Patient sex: F
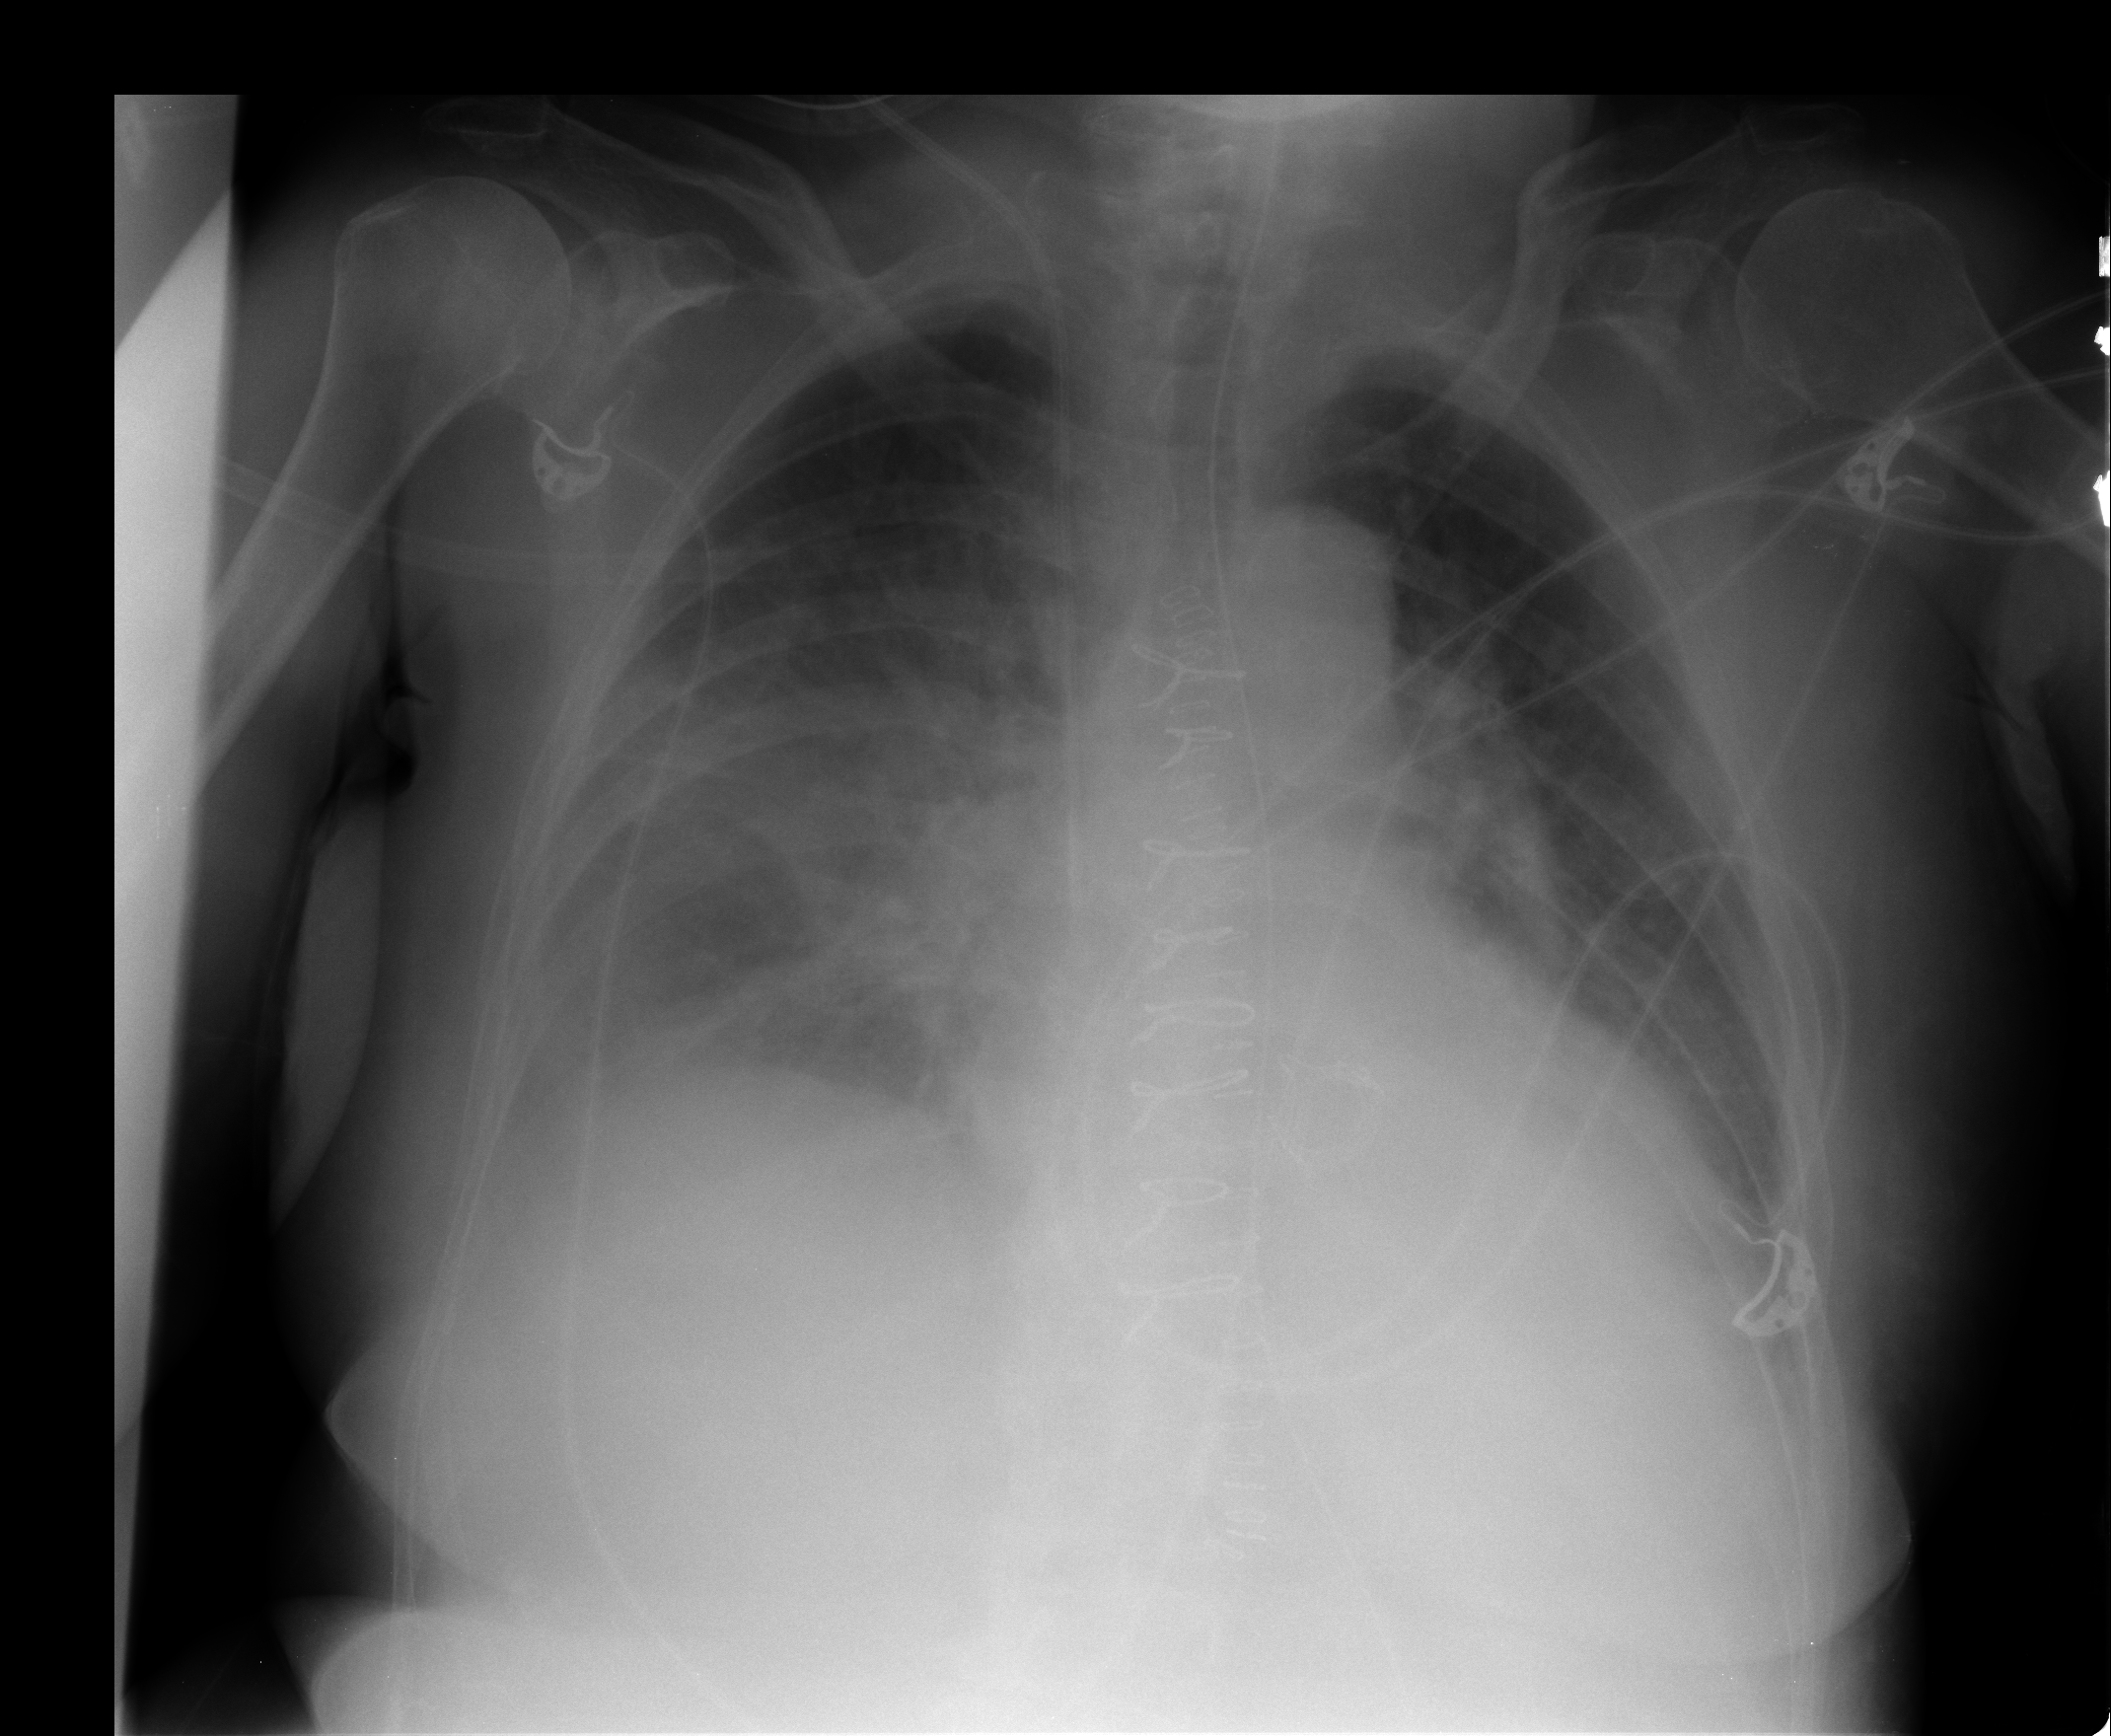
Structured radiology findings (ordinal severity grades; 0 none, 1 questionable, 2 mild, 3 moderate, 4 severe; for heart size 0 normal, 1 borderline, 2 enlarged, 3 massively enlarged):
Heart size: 2
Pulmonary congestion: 3
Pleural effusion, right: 2
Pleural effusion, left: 2
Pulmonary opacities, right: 1
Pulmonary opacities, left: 0
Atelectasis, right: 2
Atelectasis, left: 2